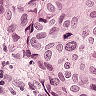
Metastatic tissue present: yes